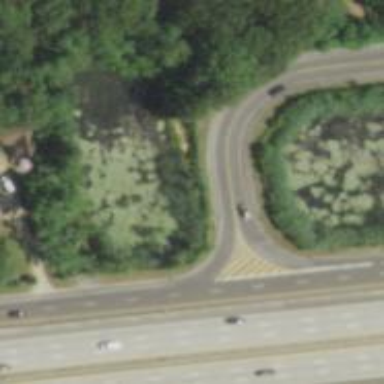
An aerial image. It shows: Secondary link road at cloverleaf junction.